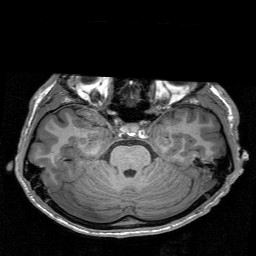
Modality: T1w
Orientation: coronal
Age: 22
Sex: male
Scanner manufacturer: siemens
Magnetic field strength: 3 T
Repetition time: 1.9 s
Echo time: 0.00226 s